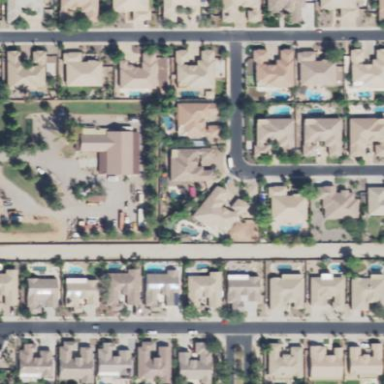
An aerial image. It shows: Gated residential area.